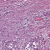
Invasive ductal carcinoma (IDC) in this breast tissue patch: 1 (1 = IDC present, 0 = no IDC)